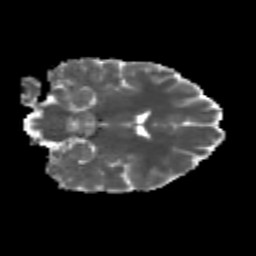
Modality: MD
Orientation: coronal
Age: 21
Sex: female
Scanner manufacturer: siemens
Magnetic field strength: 3 T
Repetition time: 3.5 s
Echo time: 0.113 s